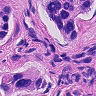
Metastatic tissue present: yes